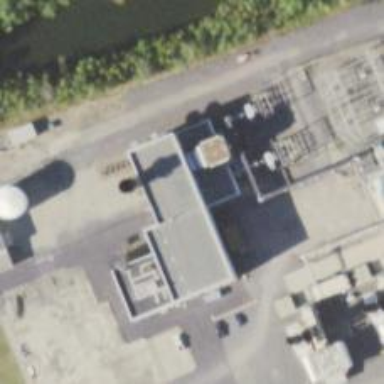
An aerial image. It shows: Gas turbine generator is in use.